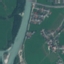
Land use / land cover class: River